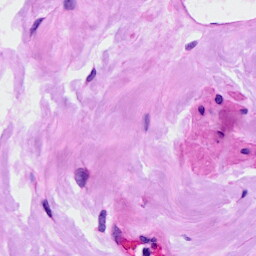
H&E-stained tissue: Ovarian